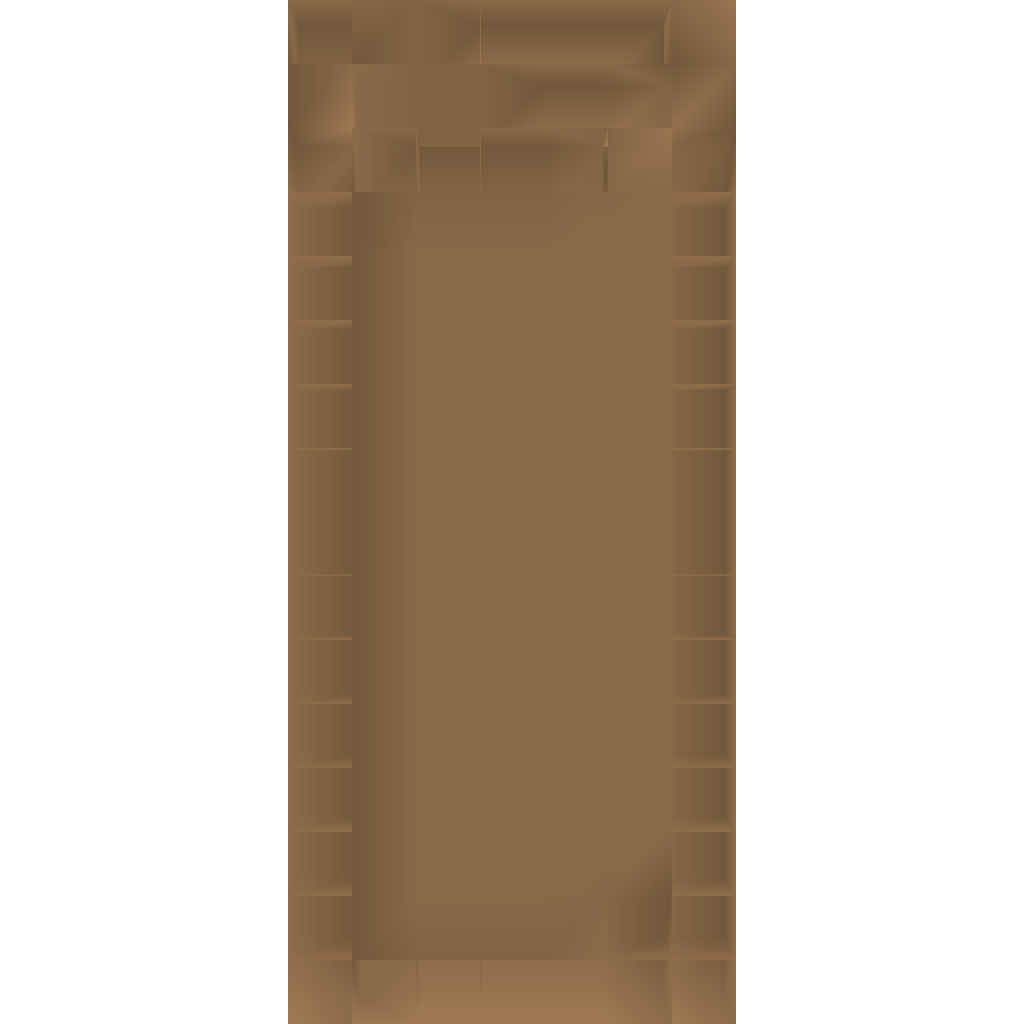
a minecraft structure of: Watch Tower bad low quality